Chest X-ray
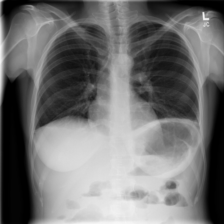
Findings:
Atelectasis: negative
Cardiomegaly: negative
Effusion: negative
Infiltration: negative
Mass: negative
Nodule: negative
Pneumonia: negative
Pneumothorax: negative
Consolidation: negative
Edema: negative
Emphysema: negative
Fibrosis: negative
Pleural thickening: negative
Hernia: negative